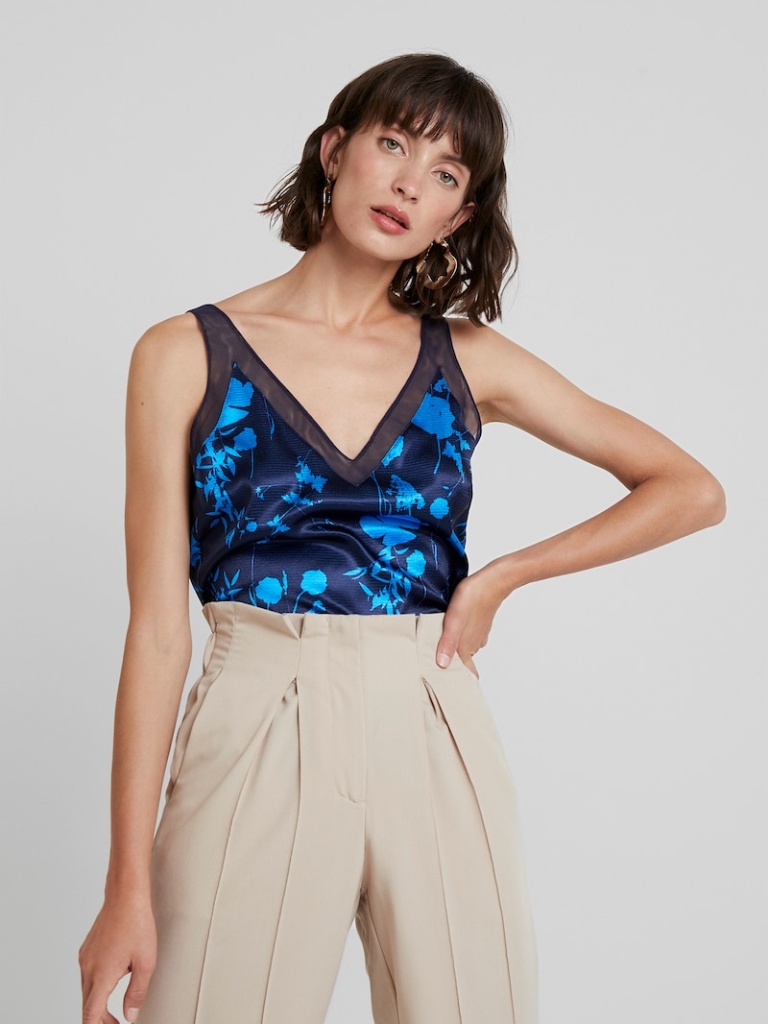
mesh tight sleeveless hip length Fully Tucked in v-neck camisole